Question: I have a 8 excel files in a folder. I Want to copy C3 cell value from sheet1 of all excel files.
I have used following macro for do that
'''
Sub Converge_ID()
Dim bookList As Workbook
Dim mergeObj As Object, dirObj As Object, filesObj As Object, everyObj As Object
Application.ScreenUpdating = False
Set mergeObj = CreateObject("Scripting.FileSystemObject")
Dim i
i = 0
Dim TTFiles_Path As String
ThisWorkbook.Worksheets(1).Activate
TTFiles_Path = Range("B1").Value
Set dirObj = mergeObj.GetFolder(TTFiles_Path)
Set filesObj = dirObj.Files
For Each everyObj In filesObj
Set bookList = Workbooks.Open(everyObj)
Coverge_ID = Range("C3")
ThisWorkbook.Worksheets(2).Activate
Range("A1").Offset(i, 0) = Coverge_ID
i = i + 1
bookList.Close
Next
End Sub.
'''
When i executed this macro it works as expected till 8th file. It copies C3 cell value and paste as expected. After closing 8th file, i am getting this pop up.

How to avoid this error. What causing this error.
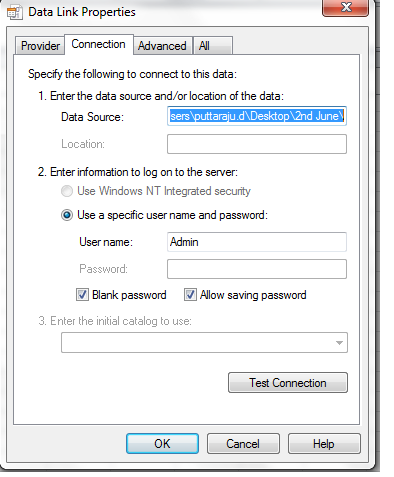
Answer: Actually this problem caused by corrupted file.
Its working as per the requirement for other files.